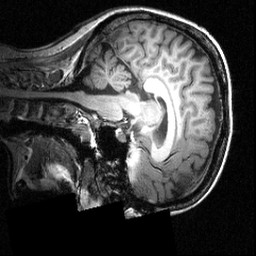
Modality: T1w
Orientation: sagittal
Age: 26
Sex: female
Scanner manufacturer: siemens
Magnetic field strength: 3.951 T
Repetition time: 1.5 s
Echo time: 0.00335 s